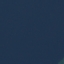
Land use / land cover: SeaLake